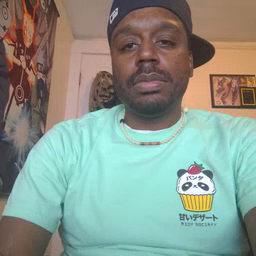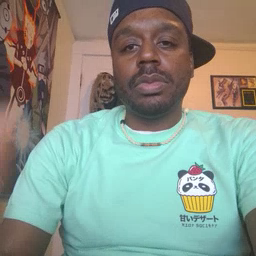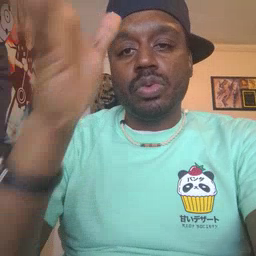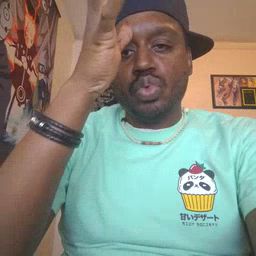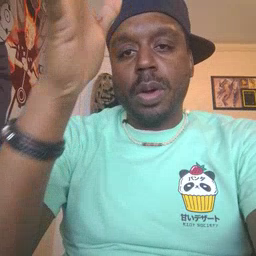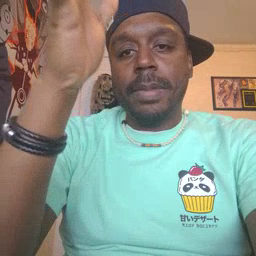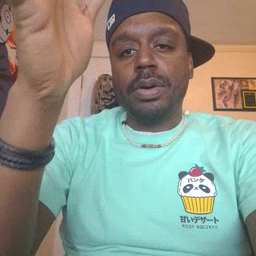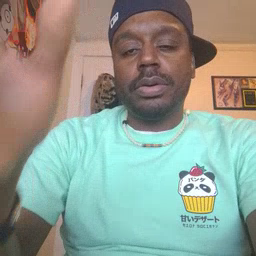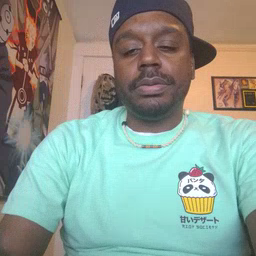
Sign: grandpa